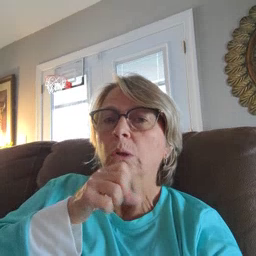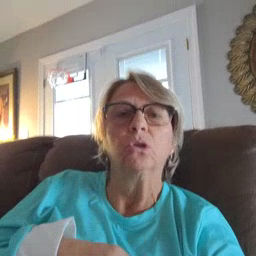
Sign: orange